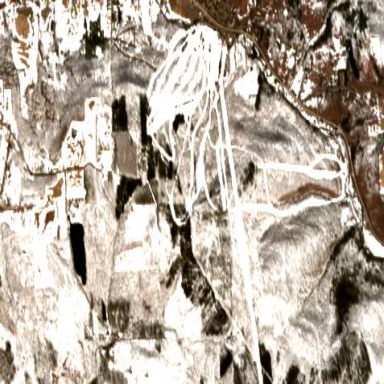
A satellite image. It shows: Recreation ground used for winter sports.